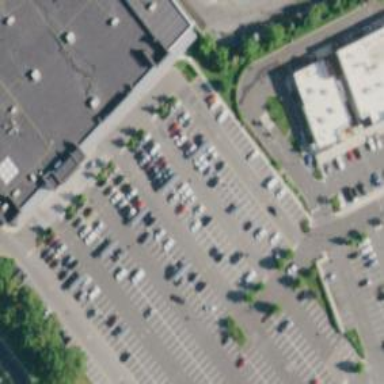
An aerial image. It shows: Trolley bay.